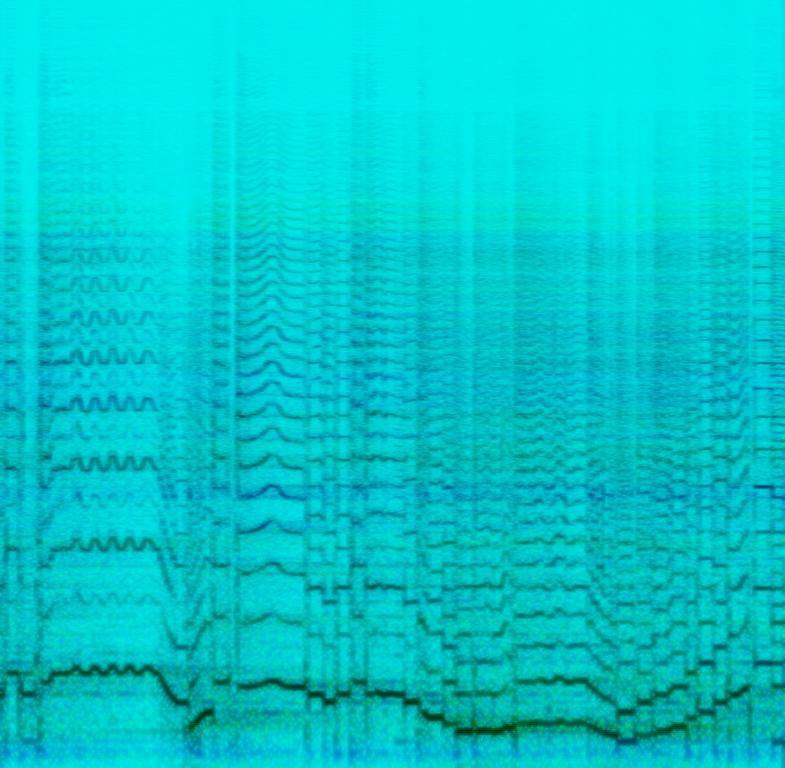
This audio contains someone playing a solo on a distorted e-guitar in the mid range up to the higher register. This song may be playing for a product advertisement.